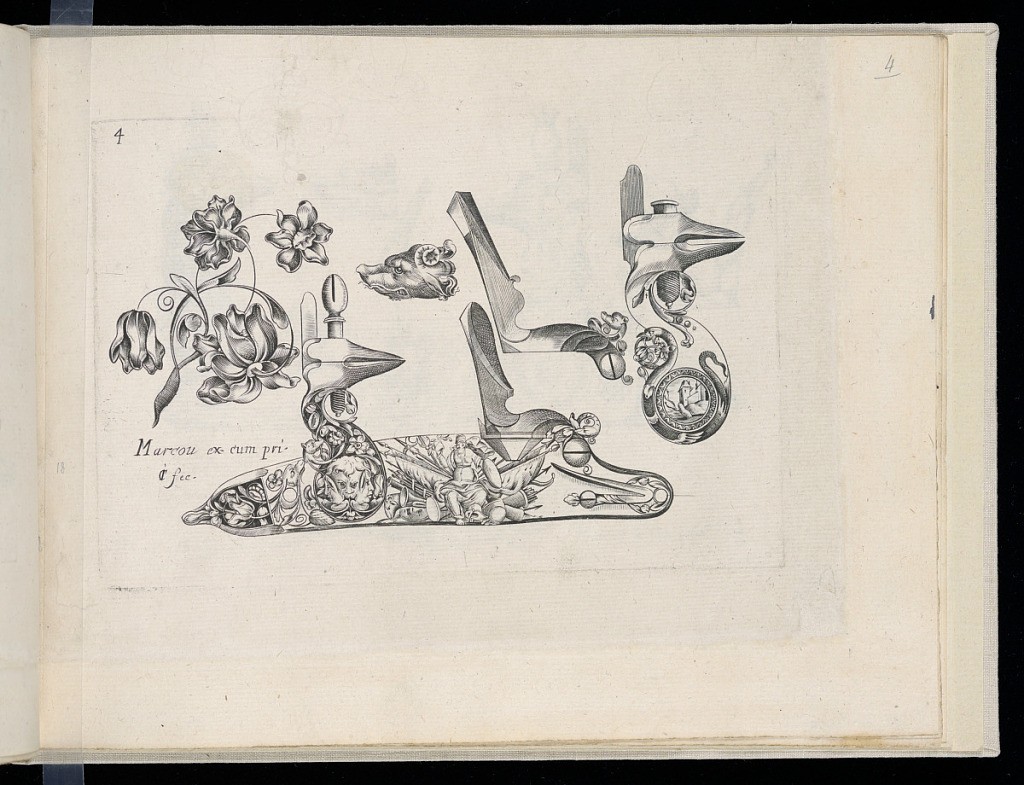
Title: Designs for Gun Parts and Ornament
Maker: François Marcou, French, 1595 – 1660
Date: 1657
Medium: Engraving on laid paper
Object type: Print
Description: Designs for gun parts (flintlock and ornament) decorated with grotesque ornament, mascarons (masks), flowers, scrolling leaves (rinceaux), foliate scrolls, fleurons, snake, and a military trophy with a figure on the sideplate of the central flintlock. The plate is signed and numbered.